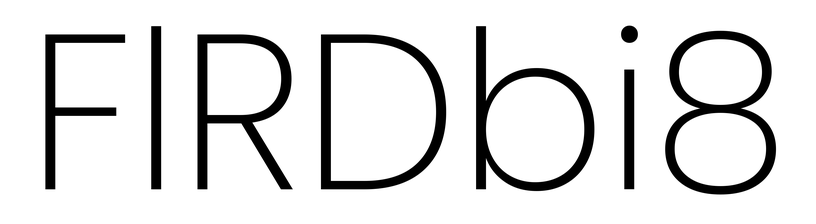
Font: Poppins-ExtraLight